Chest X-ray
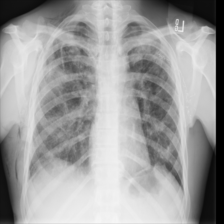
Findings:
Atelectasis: negative
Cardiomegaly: negative
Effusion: positive
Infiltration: positive
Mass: positive
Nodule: negative
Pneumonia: negative
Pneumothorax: positive
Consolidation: negative
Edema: negative
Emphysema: negative
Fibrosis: negative
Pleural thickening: negative
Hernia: negative